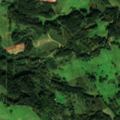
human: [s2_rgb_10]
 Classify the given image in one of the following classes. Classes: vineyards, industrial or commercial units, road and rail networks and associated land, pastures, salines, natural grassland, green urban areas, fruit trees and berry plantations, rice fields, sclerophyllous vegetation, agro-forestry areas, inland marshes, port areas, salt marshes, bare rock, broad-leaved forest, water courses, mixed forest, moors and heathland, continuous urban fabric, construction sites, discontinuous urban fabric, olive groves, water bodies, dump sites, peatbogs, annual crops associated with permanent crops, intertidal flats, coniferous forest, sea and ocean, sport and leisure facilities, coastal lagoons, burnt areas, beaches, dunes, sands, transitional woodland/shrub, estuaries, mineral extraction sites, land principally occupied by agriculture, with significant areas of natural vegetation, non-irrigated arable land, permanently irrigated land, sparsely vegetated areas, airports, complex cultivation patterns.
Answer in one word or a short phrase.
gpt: pastures, complex cultivation patterns, coniferous forest, mixed forest